Question: I'm new in python and cannot find similar case to my ideal output. Is this possible to python? Select images to file and load in QListWidget with image thumbnails and file name. This idea is like a Matlab ImageLabeler (pls see image fyr)
Sample Image

Below so far is my code applied by the QListWidget doeesn't appear. Thanks in advance for the help.
'''
def open_file(self):
listWidget = QtGui.QListWidget(self)
listWidget.move(0, 80)
name = QtGui.QFileDialog.getOpenFileNames(self, 'Open File', "", "Image Files (*.jpg *.png *bmp *gif);; "
"All Files(*.*)")
filelist = list(name)
for image in filelist:
listWidget.addItem(image)
'''
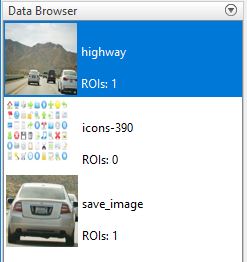
Answer: It's already achieved here <URL>. You need to create a custom list widget that base on your target output like icon and label then add widget. Upon calling to your custom widget you will set what data appears on your assigned or added widget to your listwidget.